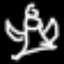
Label: angel